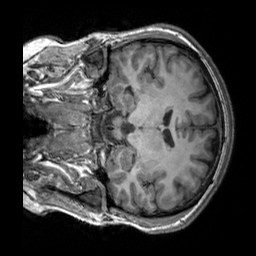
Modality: T1w
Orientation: coronal
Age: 26
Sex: male
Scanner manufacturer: siemens
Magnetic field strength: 3 T
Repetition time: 2.3 s
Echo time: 0.00303 s